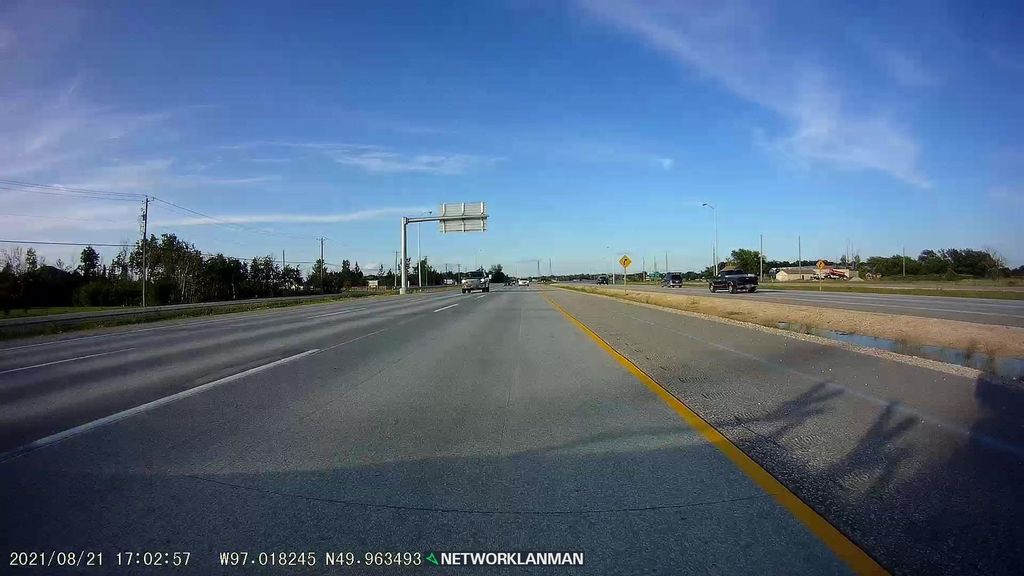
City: winnipeg